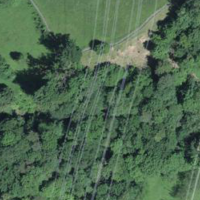
EUNIS habitat code: 41
Species observed at this site:
Dioscorea communis